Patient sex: M
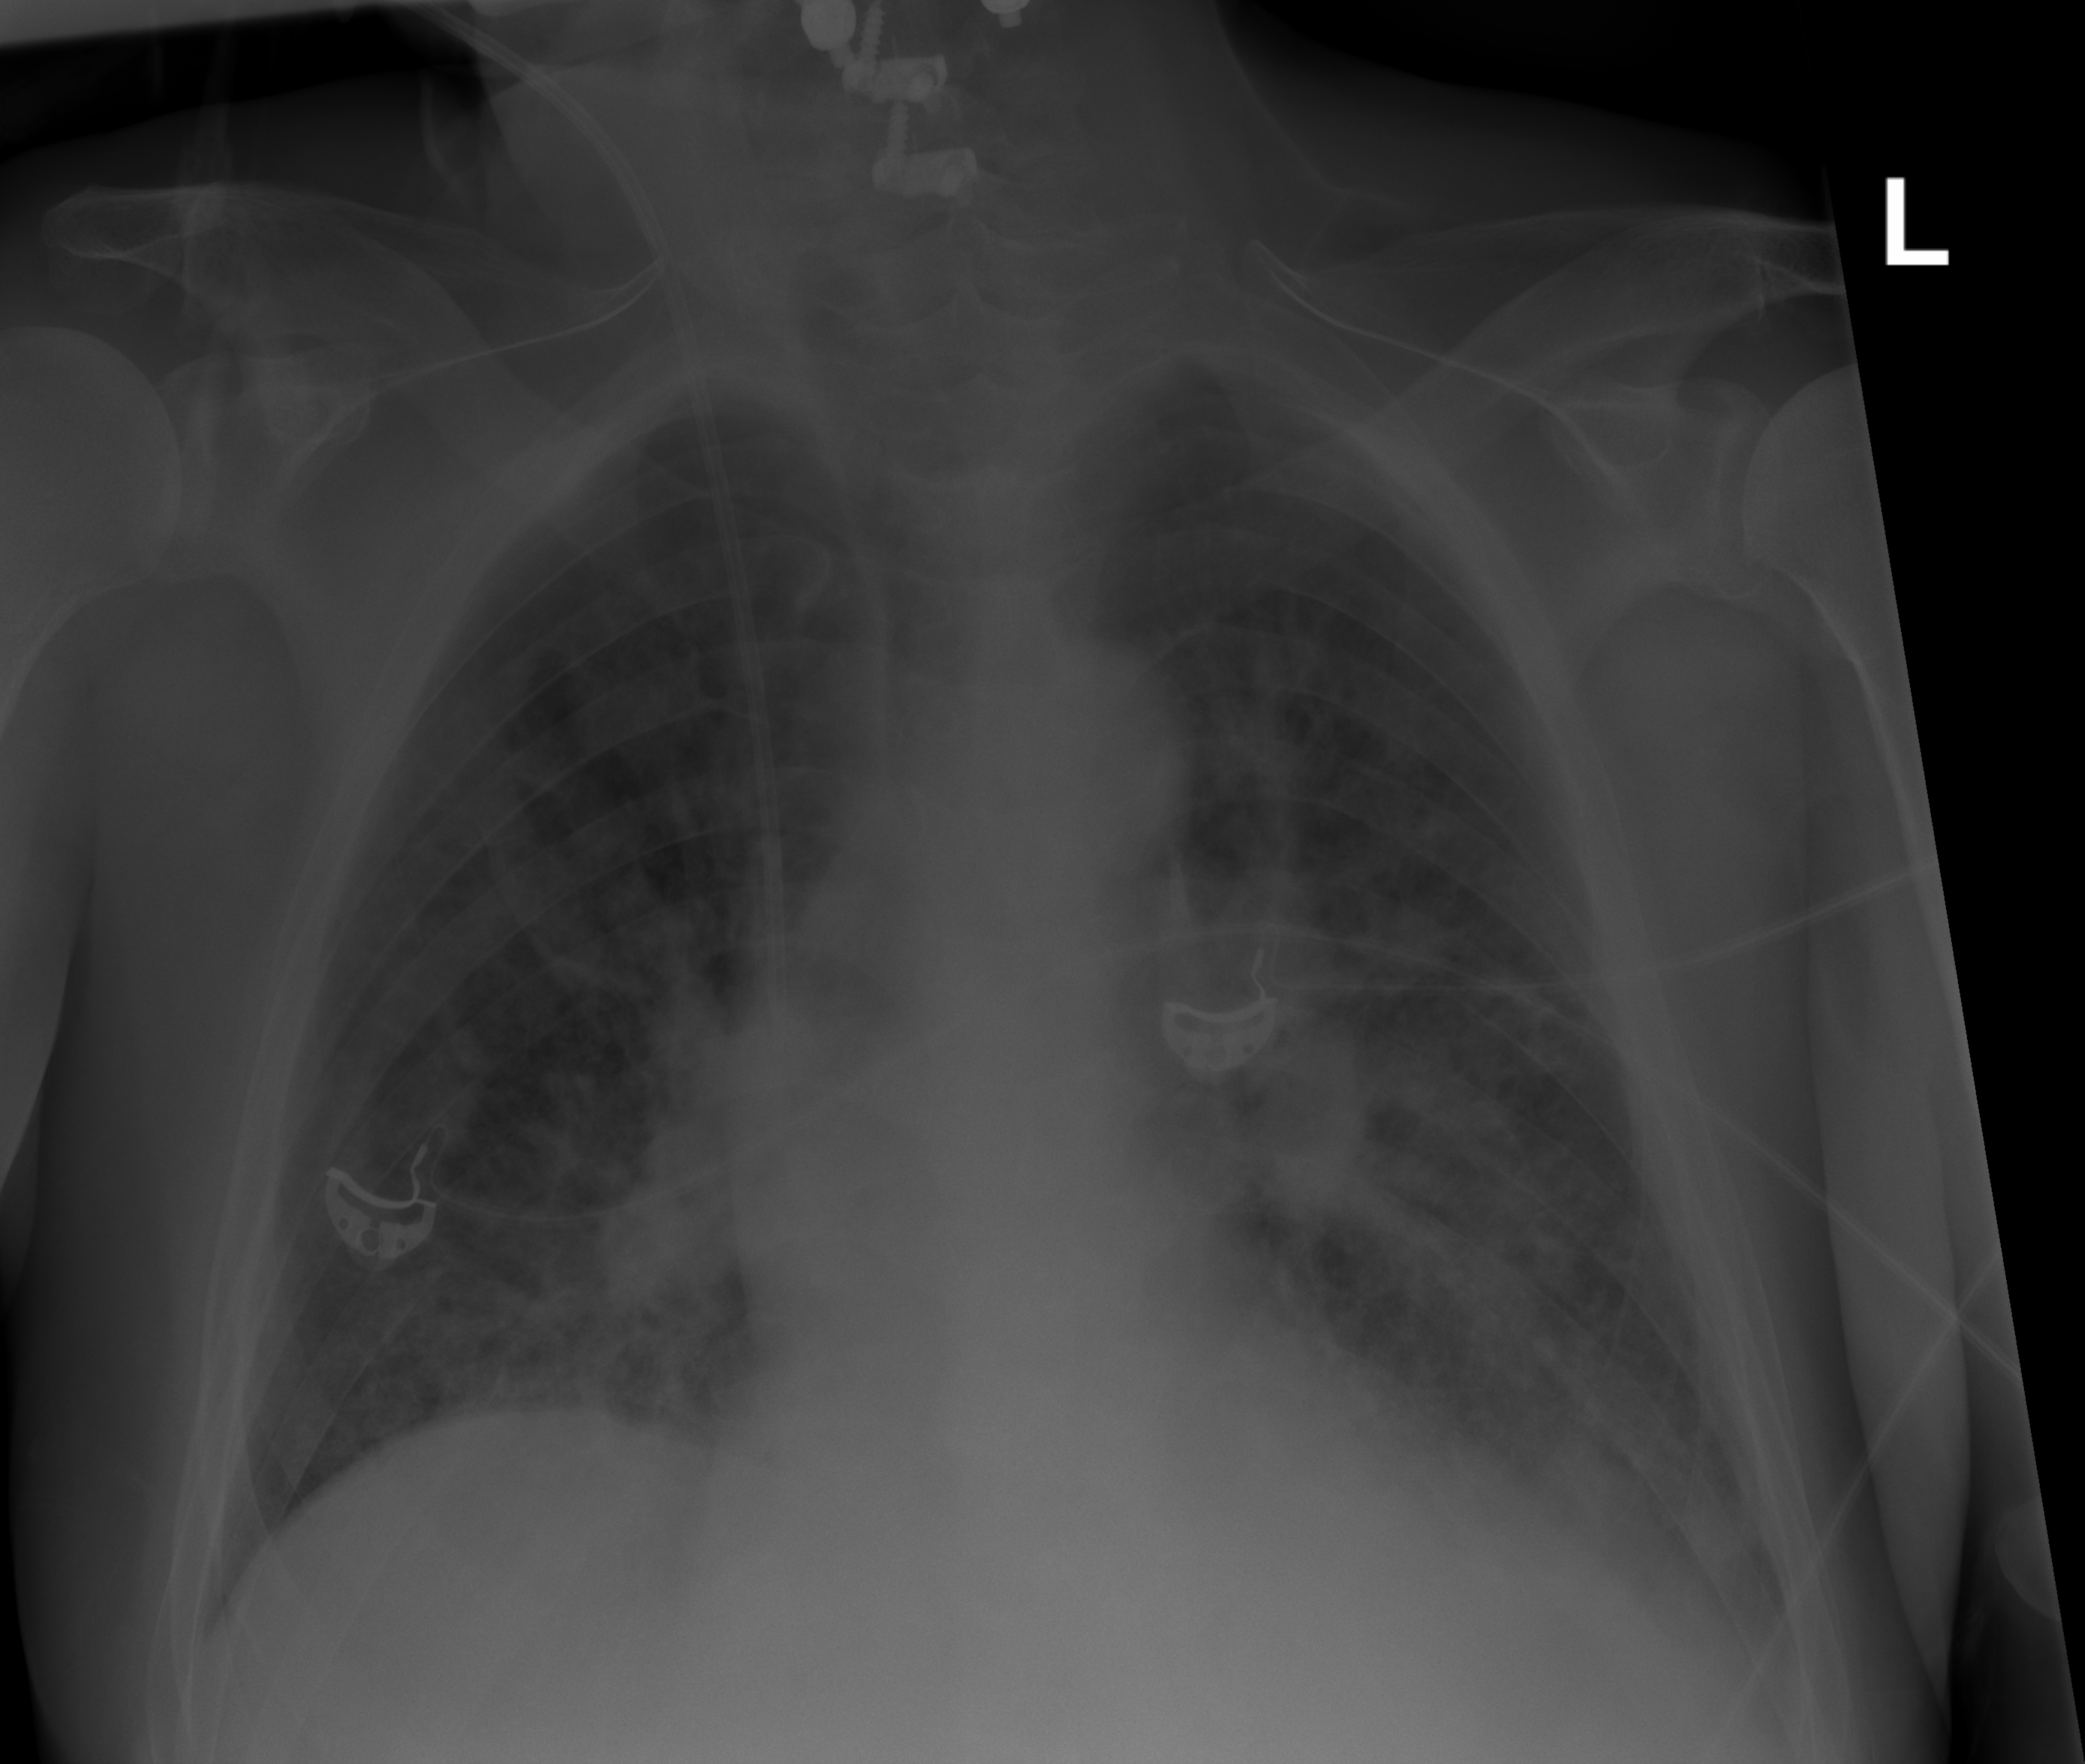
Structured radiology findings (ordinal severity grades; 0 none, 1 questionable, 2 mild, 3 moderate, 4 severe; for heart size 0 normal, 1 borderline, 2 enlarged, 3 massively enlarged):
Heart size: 2
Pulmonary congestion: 2
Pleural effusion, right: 0
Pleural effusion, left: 2
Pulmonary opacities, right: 2
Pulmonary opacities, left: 2
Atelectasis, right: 2
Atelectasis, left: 2